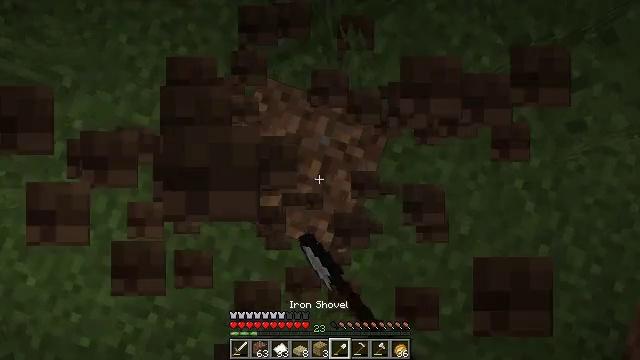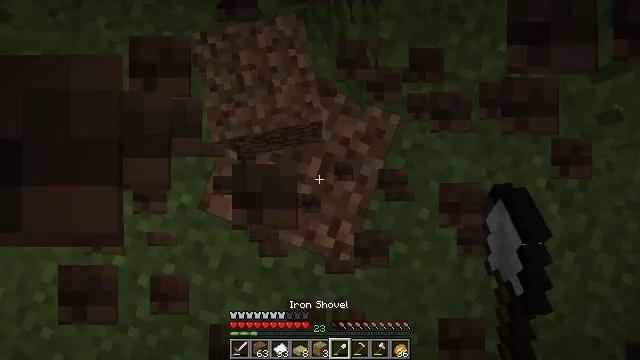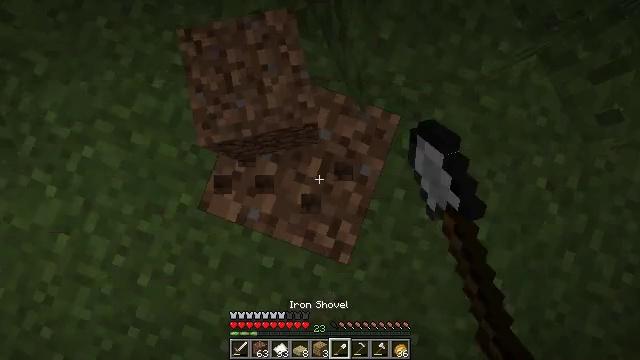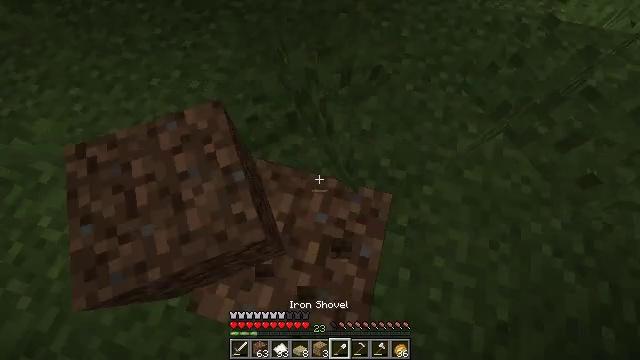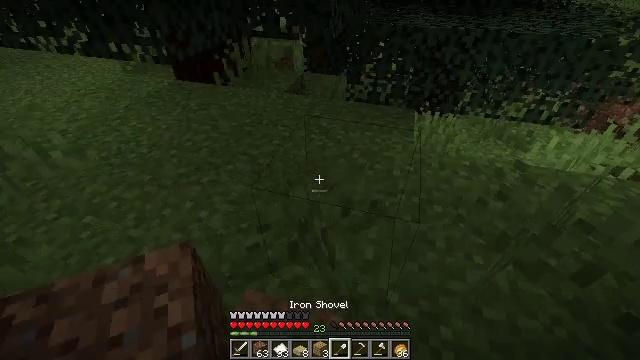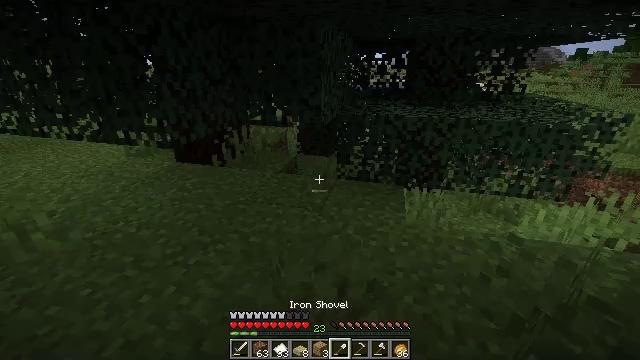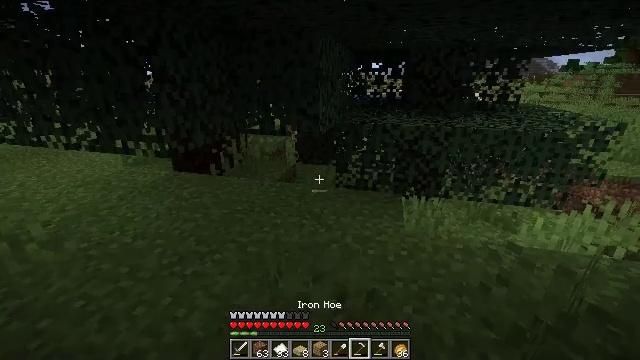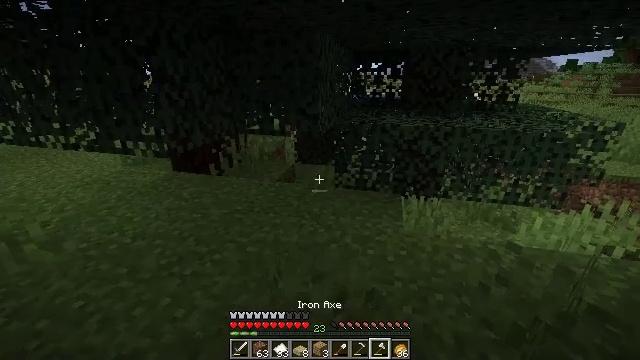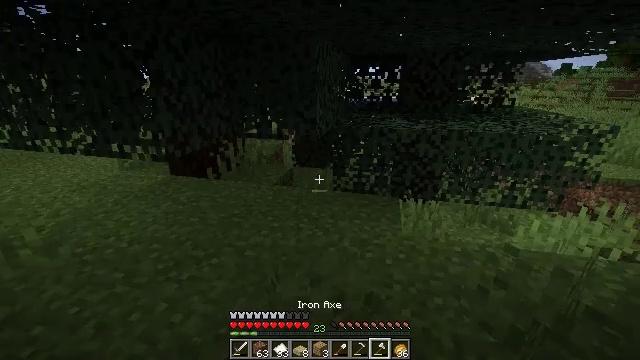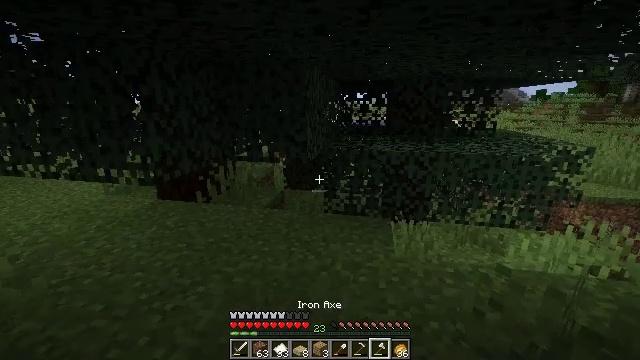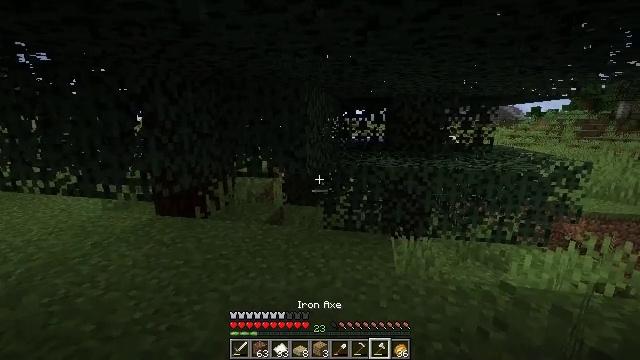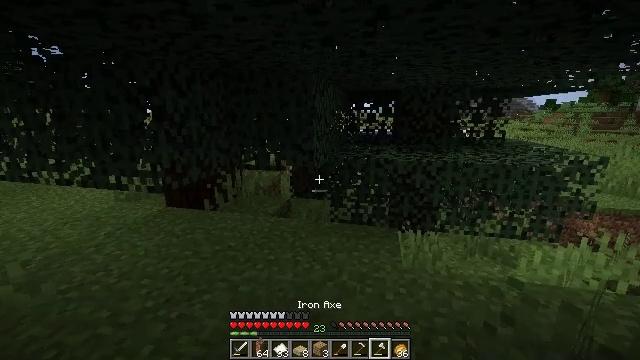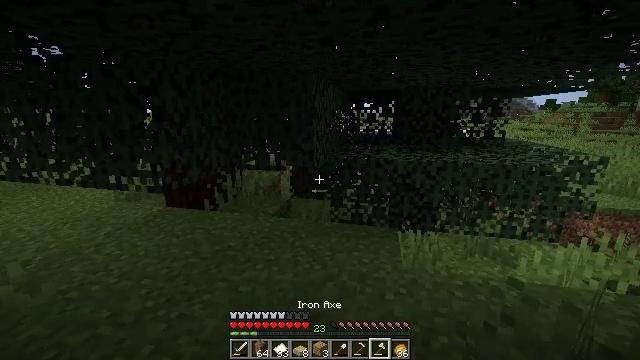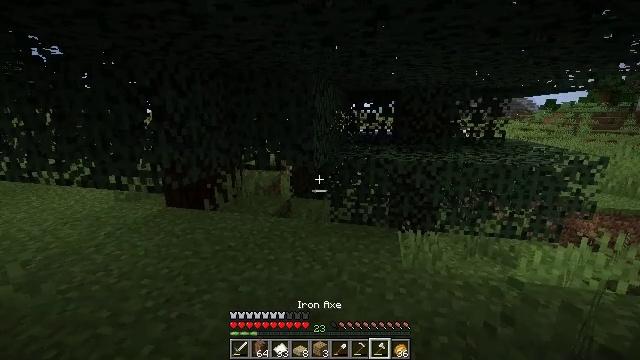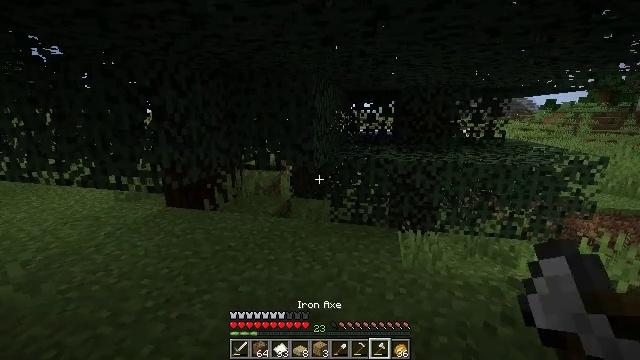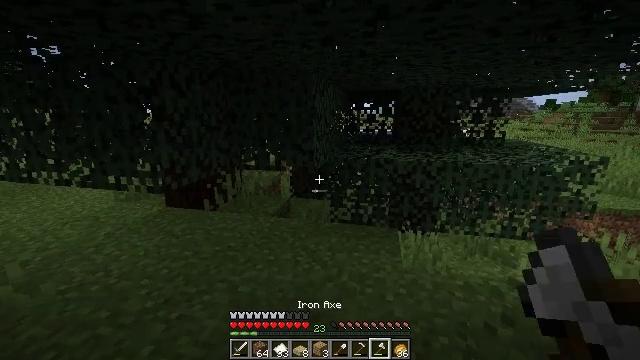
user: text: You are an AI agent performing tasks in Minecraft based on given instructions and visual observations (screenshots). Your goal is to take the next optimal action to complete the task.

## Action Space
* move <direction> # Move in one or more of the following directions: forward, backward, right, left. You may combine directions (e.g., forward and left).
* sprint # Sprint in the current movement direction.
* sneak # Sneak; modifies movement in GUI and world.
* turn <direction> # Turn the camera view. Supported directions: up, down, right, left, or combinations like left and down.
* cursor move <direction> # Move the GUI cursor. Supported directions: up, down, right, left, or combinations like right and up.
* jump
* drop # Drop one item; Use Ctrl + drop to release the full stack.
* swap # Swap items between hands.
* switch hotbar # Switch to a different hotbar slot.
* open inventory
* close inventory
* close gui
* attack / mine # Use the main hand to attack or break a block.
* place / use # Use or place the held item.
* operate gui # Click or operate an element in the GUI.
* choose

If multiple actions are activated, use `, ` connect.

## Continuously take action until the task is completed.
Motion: motion action
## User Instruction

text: Punch the spruce leaves to get saplings.
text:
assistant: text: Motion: attack / mine
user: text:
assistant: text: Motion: attack / mine
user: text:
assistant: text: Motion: turn right and up
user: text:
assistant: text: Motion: turn up
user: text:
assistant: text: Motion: turn right and up
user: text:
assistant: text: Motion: turn up
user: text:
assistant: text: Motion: no_op
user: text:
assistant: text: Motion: no_op
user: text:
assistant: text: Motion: turn right and up
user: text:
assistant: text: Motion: turn up
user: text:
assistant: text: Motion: turn left and down
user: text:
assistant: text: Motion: no_op
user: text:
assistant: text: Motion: no_op
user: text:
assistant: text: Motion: no_op
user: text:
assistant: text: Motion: move forward
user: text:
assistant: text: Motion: move forward, turn left and up
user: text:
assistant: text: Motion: move forward, turn left and up
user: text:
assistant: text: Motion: move forward, turn up
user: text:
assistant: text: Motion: move forward
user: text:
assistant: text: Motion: move forward
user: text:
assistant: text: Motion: move forward
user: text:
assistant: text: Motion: move forward and move right
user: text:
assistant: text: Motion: move forward and move right
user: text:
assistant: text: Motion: move forward and move right, turn right
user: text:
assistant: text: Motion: move forward and move right, turn right
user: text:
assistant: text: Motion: move forward and move right, turn right
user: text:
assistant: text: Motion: move forward and move right, turn right
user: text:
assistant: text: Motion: move forward and move right
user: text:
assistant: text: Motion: move forward and move right
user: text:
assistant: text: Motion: move forward, turn right and down